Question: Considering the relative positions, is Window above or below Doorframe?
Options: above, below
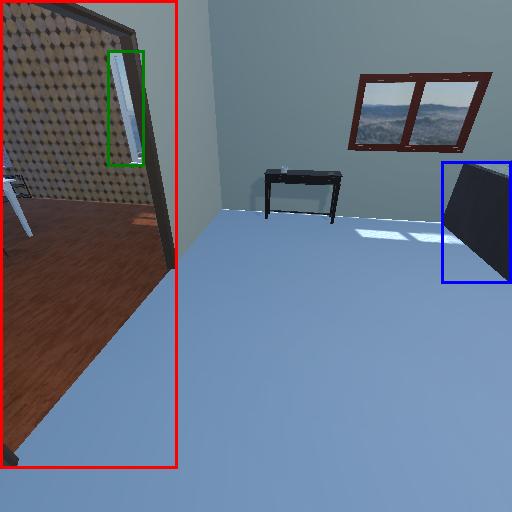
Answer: above